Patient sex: M
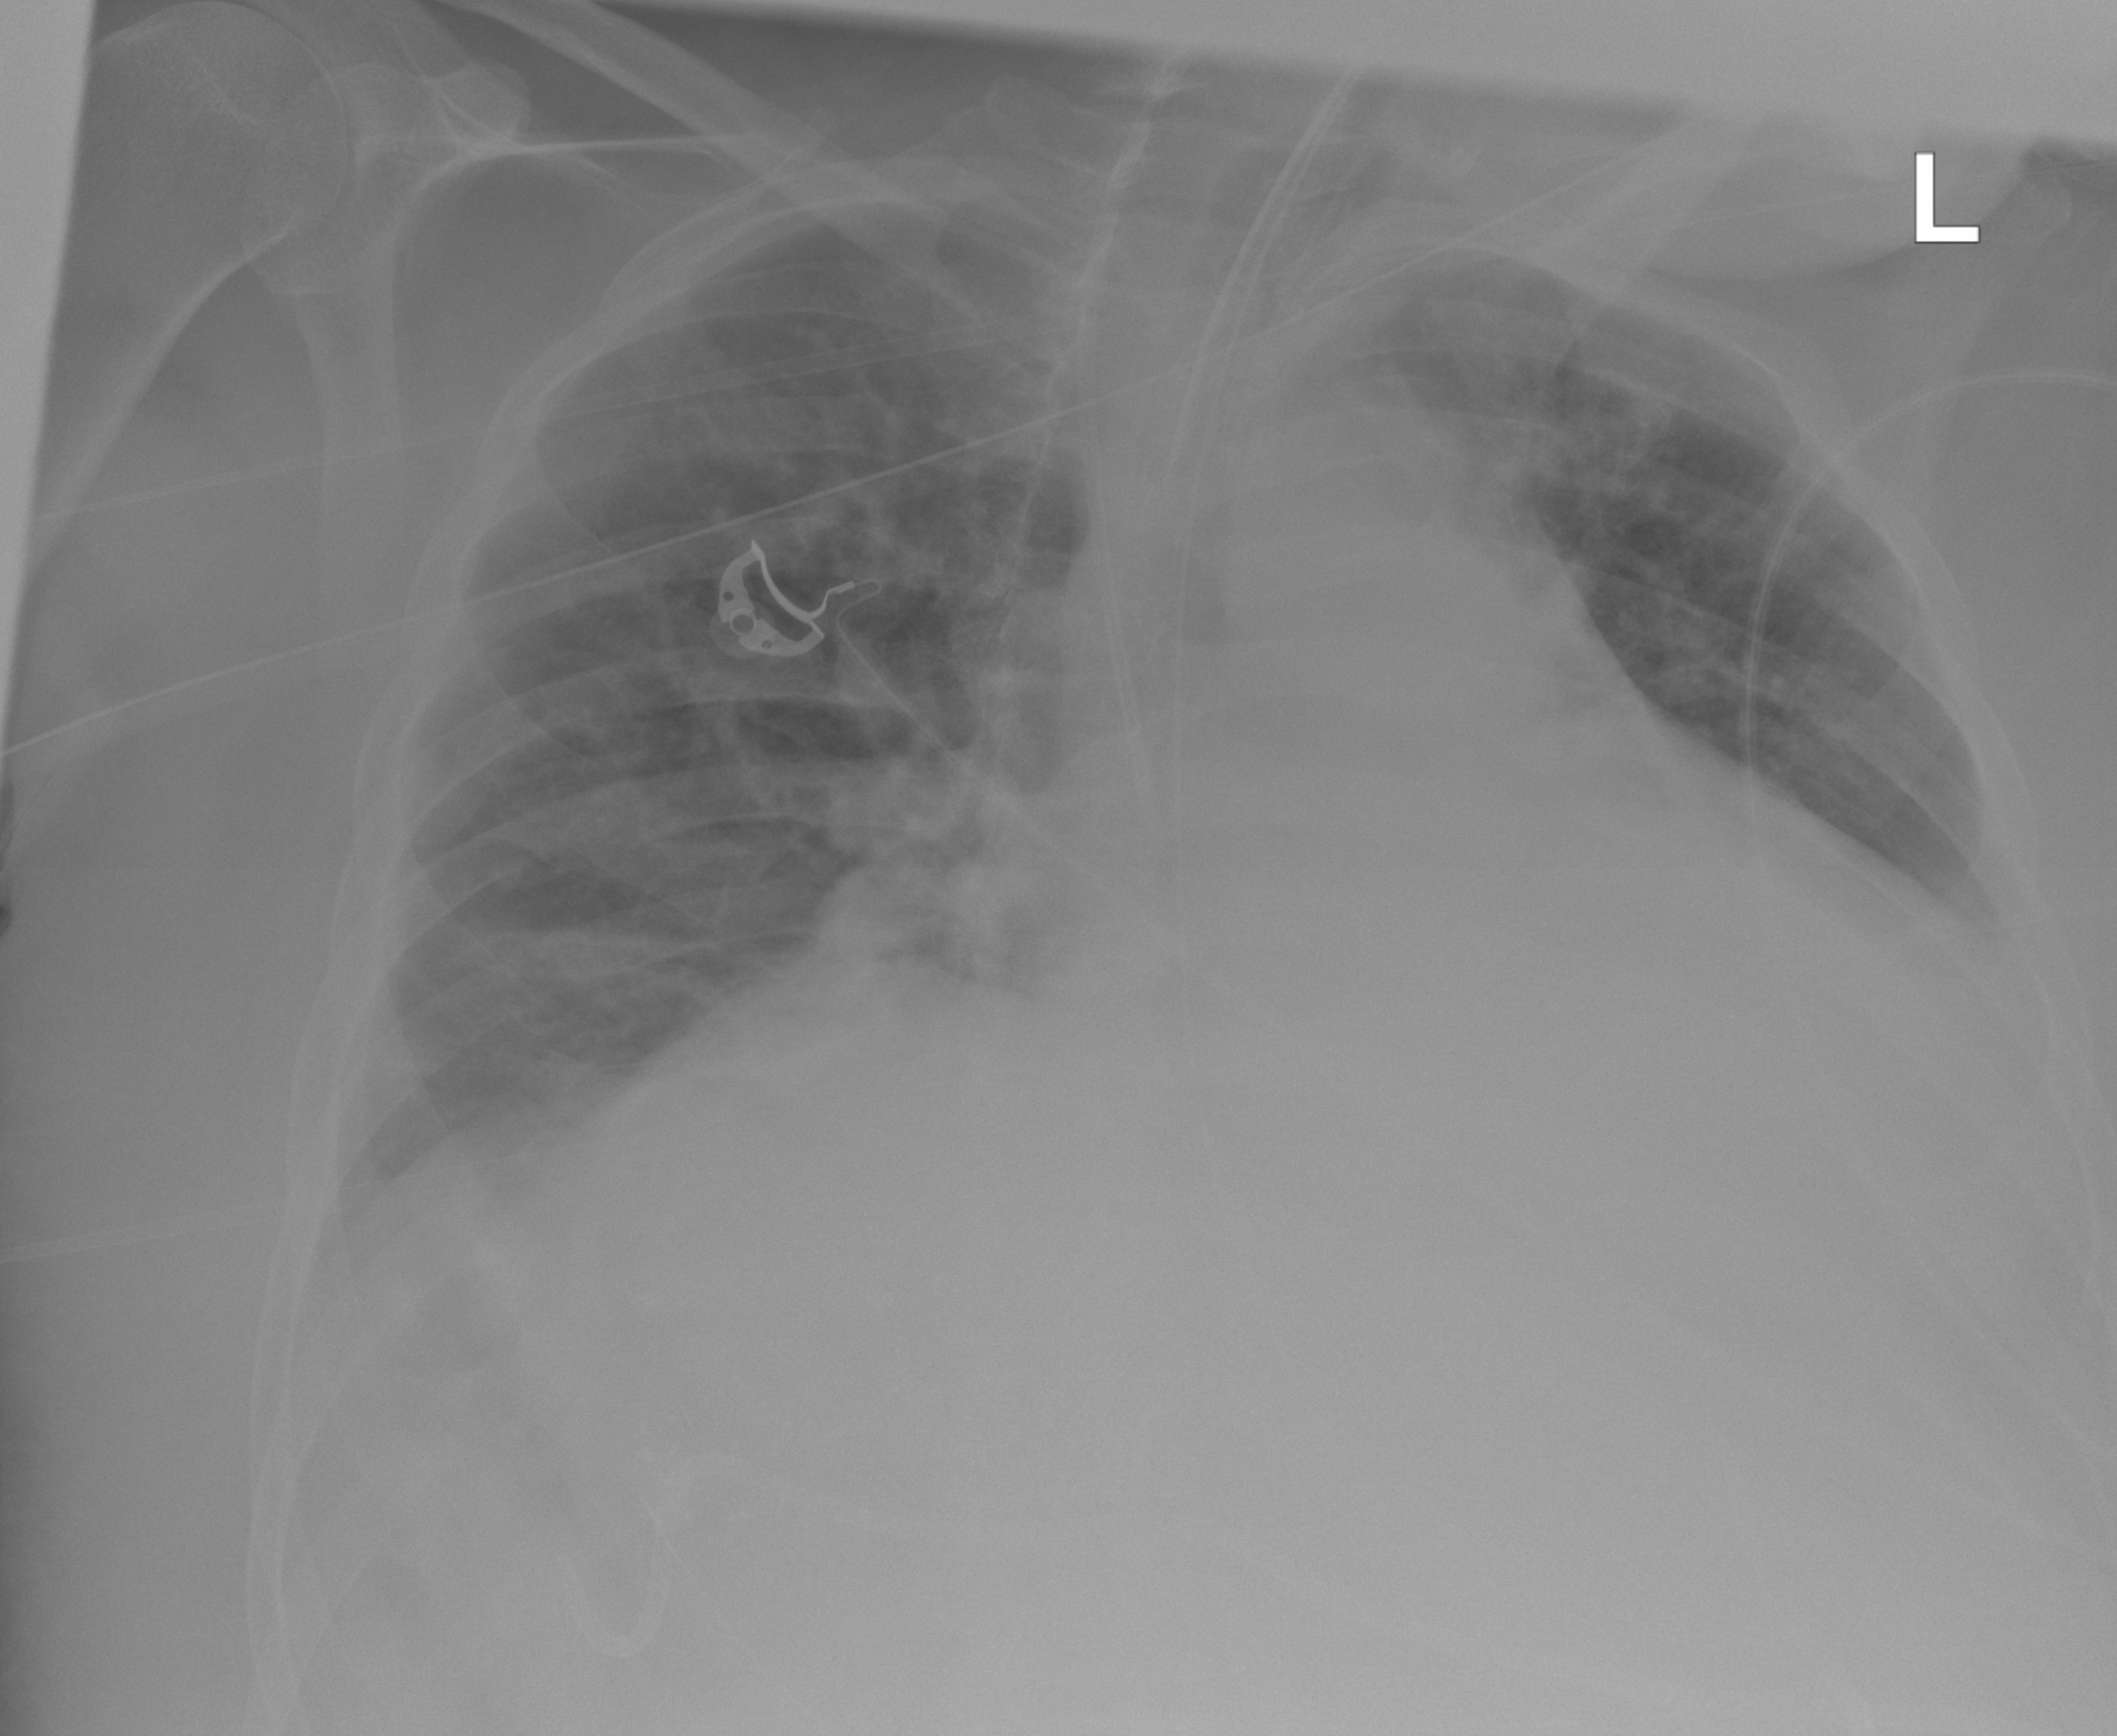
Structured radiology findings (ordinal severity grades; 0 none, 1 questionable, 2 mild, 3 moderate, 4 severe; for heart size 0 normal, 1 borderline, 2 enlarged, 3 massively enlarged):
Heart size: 3
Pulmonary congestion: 2
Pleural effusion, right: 1
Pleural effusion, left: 1
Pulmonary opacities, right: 2
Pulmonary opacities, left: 0
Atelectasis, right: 2
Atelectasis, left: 0